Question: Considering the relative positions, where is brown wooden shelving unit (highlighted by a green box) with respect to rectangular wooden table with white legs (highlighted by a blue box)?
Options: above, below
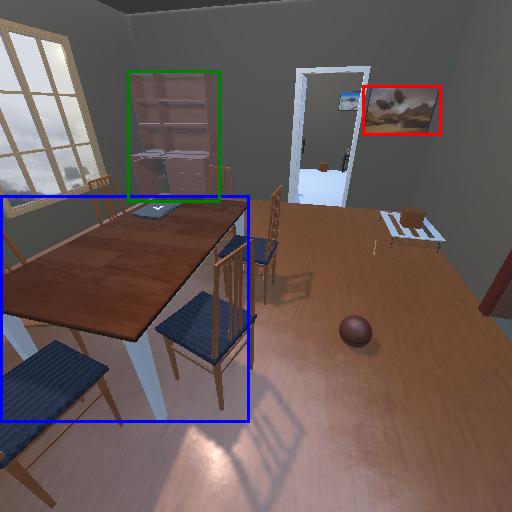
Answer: above